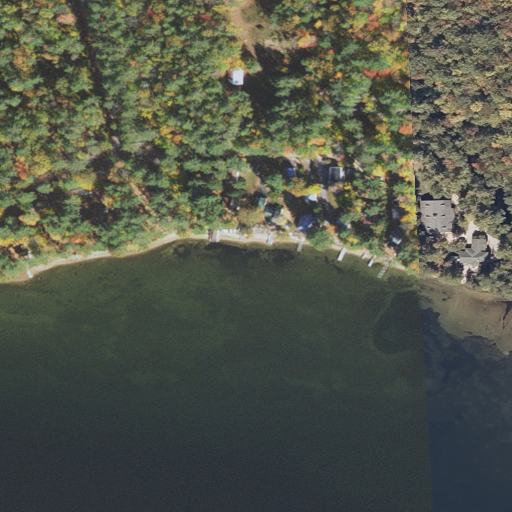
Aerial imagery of beach in New Hampshire named Great East Lake Beach containing open water, evergreen forest, open development, mixed forest, low intensity development, deciduous forest, and medium intensity development